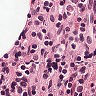
Metastatic tissue present: no